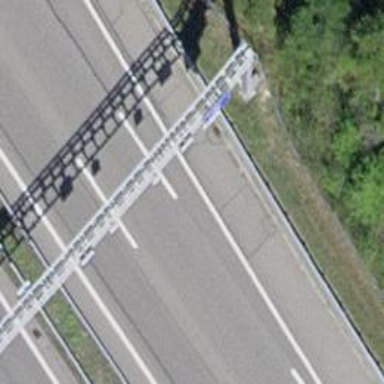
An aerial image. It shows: Gantry structure.